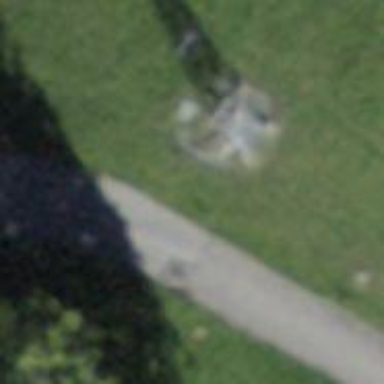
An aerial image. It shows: Pylon for aerialway.